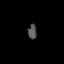
Tissue: lung
Cell type: Myeloid cells
Senescence score: 0.545
Nuclear area (px): 129
Mean DAPI intensity: 80.597